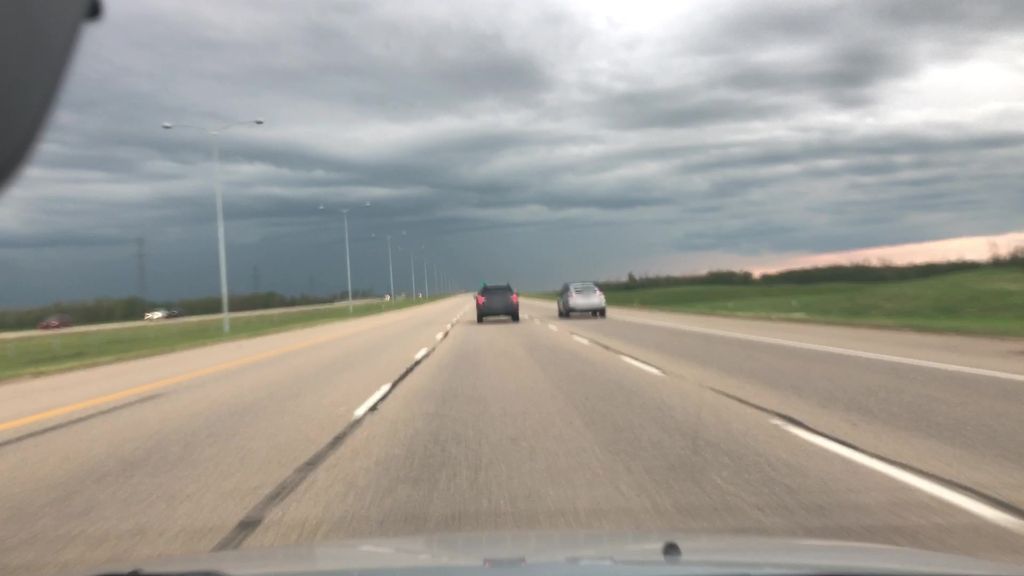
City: edmonton